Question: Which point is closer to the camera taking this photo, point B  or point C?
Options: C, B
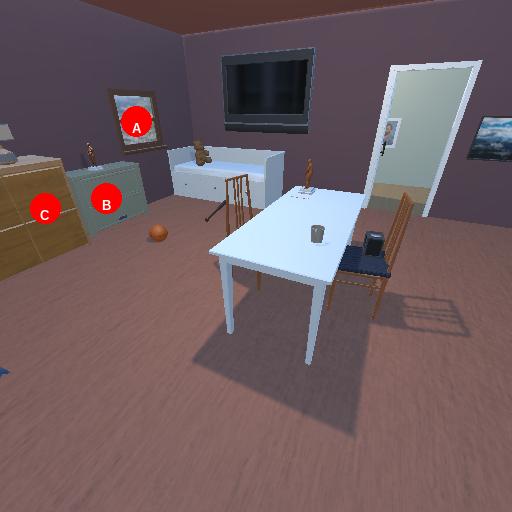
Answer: C